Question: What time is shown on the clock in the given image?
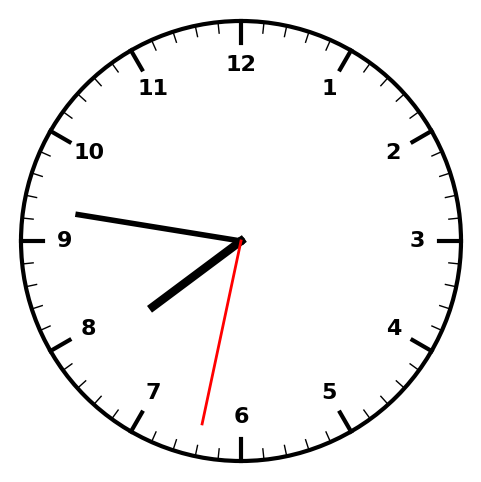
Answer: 07:46:32